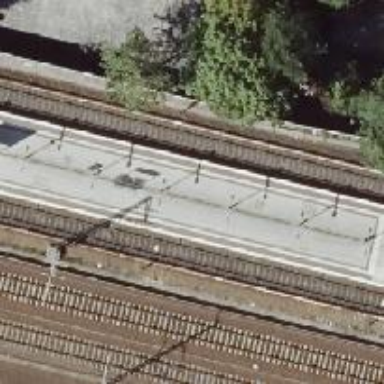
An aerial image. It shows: Railway signal.